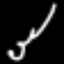
Label: squiggle